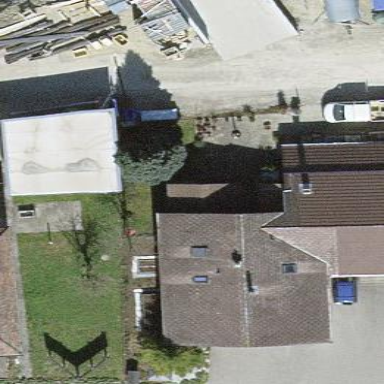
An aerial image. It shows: Building with gabled red roof and brown walls.